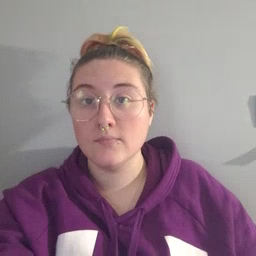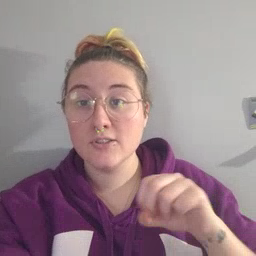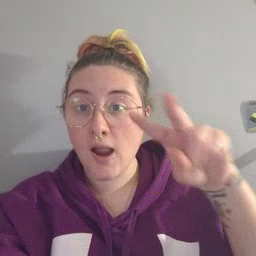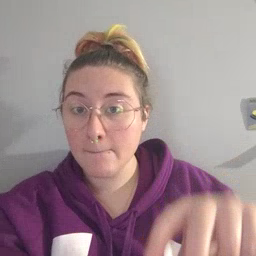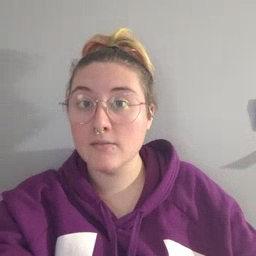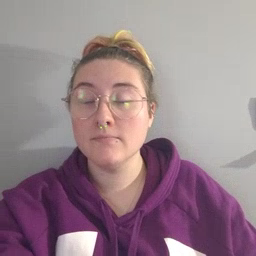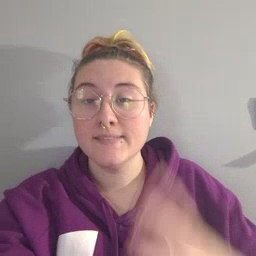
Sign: jump